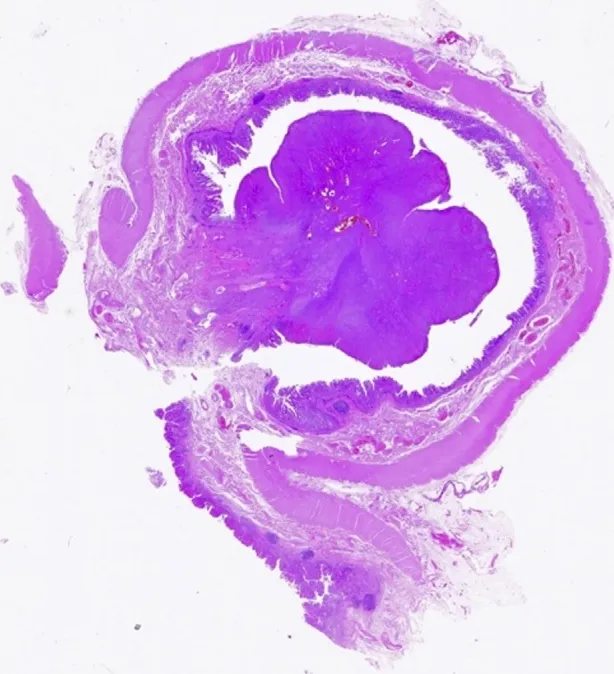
Photomicrograph of ulcerated polypoid lesion of transverse colon surrounded by a mucosa with increased consistency and velvety surface.
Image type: pathology (h&e)